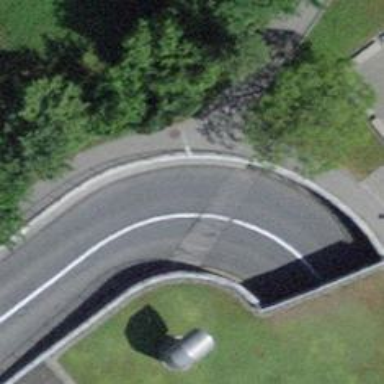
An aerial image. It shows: Retaining wall.